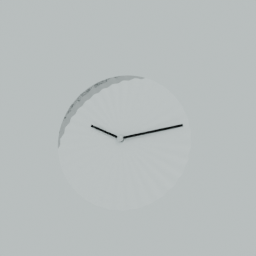
Label: decoration